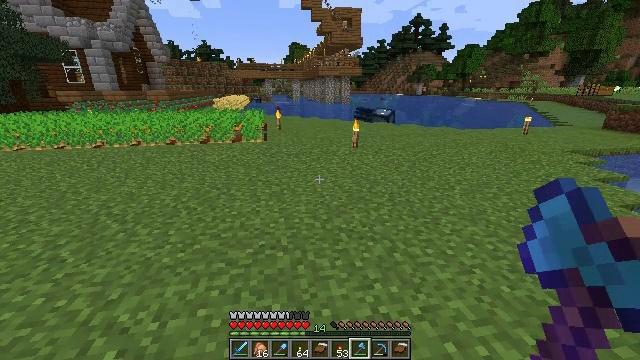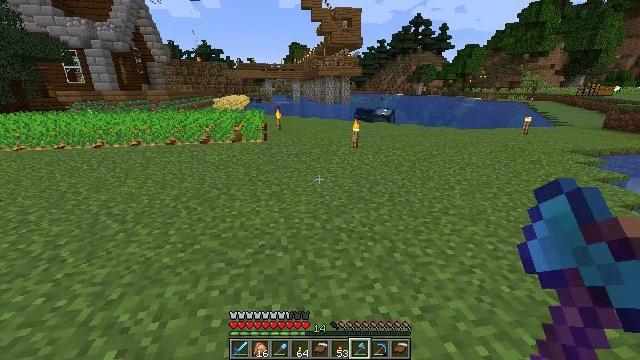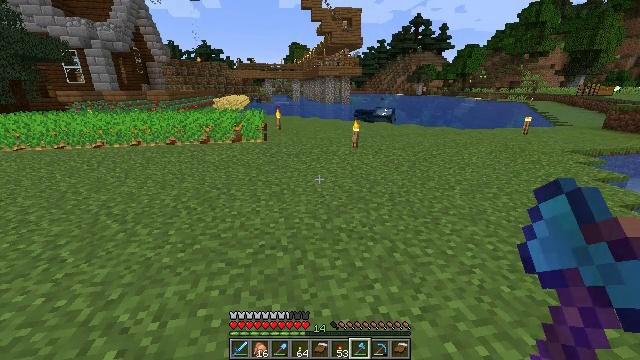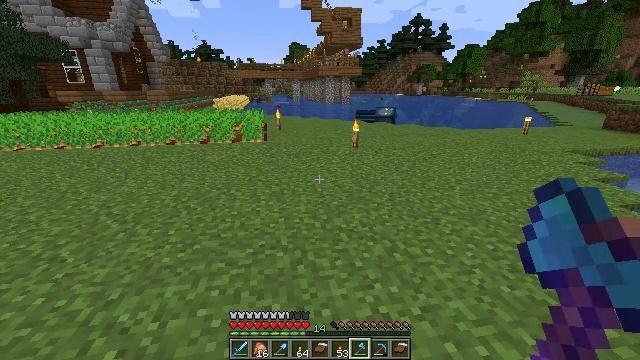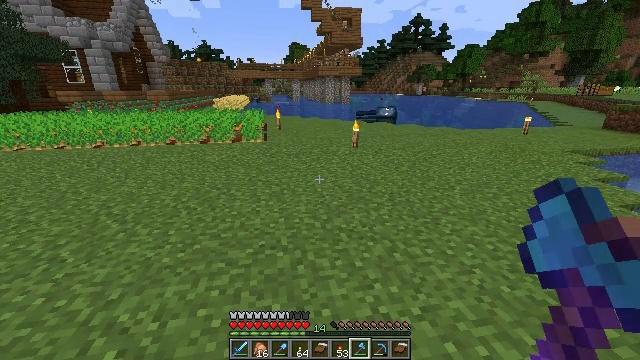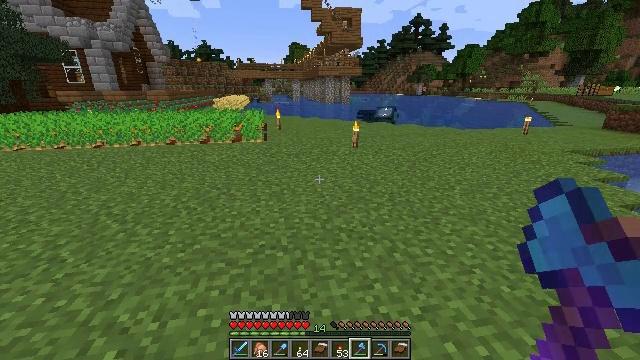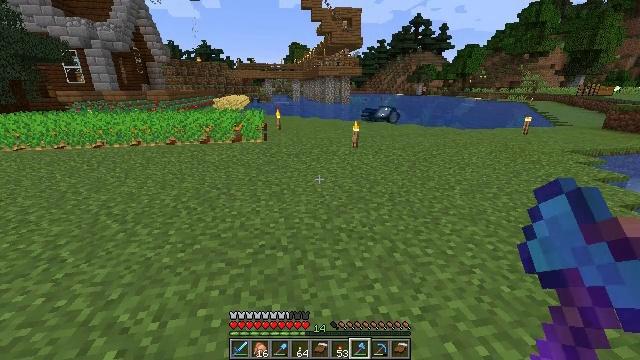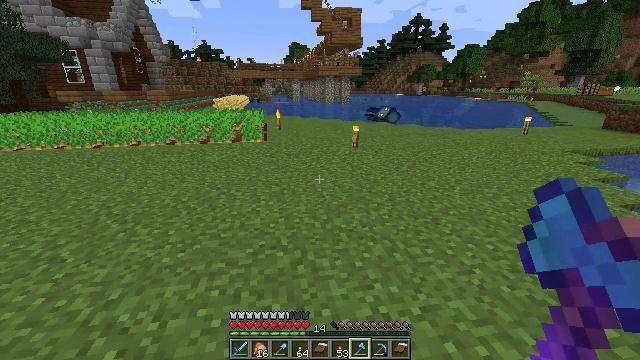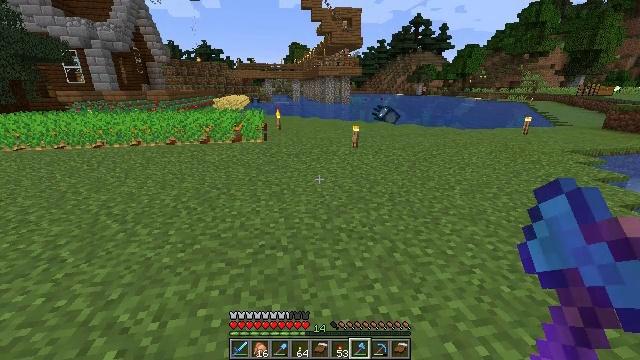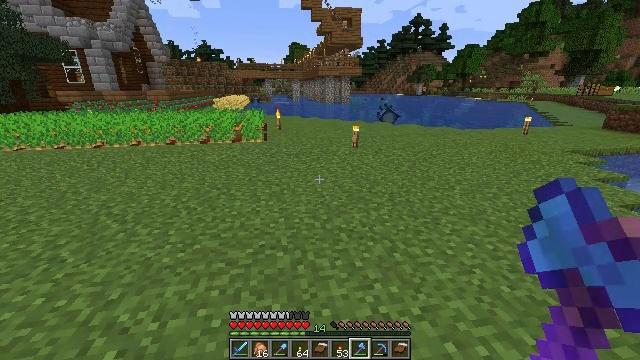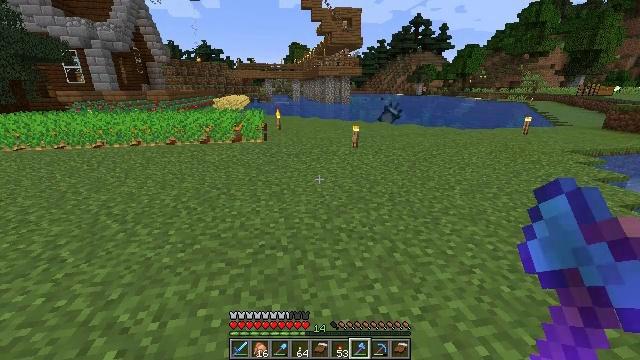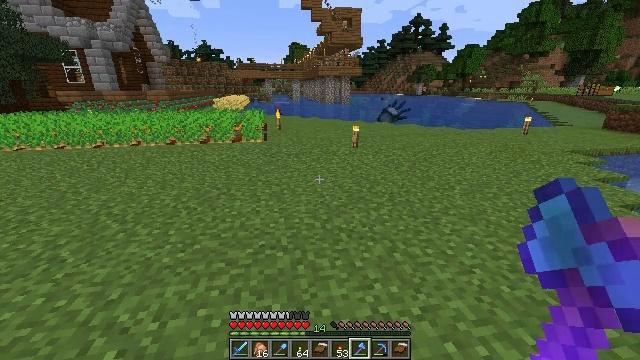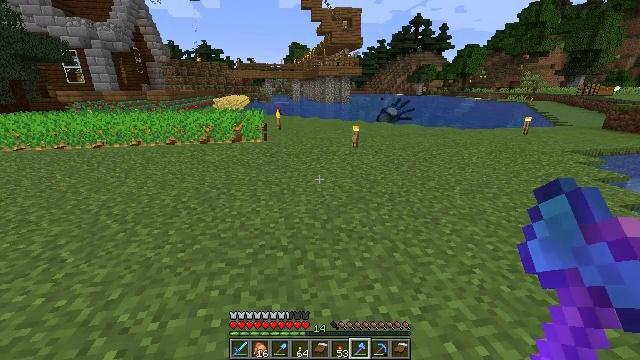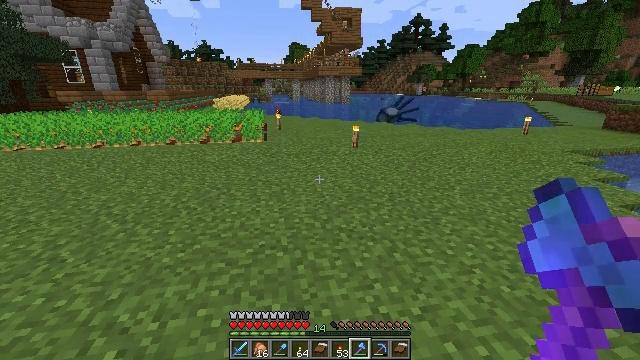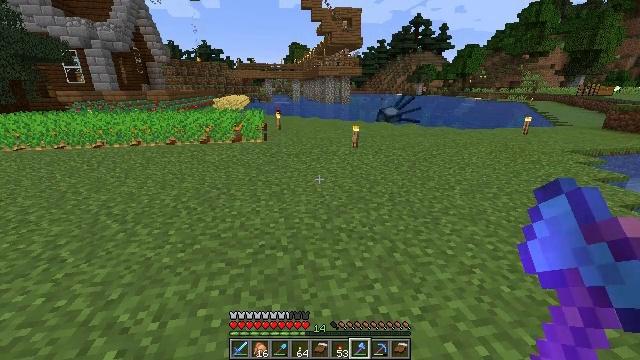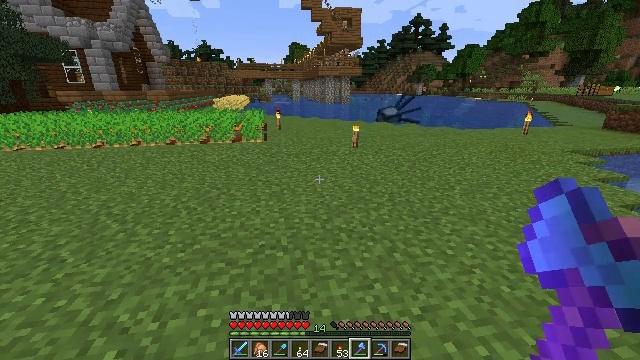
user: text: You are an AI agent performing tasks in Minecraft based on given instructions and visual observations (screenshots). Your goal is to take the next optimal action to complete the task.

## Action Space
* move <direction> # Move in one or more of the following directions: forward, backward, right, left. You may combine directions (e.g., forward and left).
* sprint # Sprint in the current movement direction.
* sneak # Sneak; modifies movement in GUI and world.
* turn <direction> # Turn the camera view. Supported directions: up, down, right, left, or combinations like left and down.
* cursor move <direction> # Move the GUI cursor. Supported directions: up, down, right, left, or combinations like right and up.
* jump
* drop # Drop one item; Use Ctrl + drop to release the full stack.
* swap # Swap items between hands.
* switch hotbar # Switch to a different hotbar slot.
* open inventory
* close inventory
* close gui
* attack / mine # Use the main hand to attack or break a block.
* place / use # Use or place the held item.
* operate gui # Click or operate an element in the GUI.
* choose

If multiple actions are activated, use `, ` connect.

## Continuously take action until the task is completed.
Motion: motion action
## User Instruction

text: Mix brown dye with wool to craft a brown bed.
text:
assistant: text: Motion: no_op
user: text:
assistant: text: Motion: no_op
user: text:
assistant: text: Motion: no_op
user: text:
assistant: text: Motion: no_op
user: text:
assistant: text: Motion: no_op
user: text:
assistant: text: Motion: no_op
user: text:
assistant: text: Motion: no_op
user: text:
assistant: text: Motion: no_op
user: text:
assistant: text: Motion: no_op
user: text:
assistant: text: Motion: no_op
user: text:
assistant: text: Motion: no_op
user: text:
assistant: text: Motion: no_op
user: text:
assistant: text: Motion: no_op
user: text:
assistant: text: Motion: no_op
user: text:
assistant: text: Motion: no_op
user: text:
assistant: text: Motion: no_op
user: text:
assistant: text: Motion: no_op
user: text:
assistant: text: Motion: no_op
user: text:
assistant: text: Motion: no_op
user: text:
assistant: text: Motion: no_op
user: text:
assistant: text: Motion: no_op
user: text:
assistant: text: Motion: no_op
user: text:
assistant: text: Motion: no_op
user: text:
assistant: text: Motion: no_op
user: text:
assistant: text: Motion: no_op
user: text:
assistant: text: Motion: no_op
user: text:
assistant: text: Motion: no_op
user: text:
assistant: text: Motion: no_op
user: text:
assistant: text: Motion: no_op
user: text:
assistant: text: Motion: no_op